Brain MRI, t1w sequence, axial 2D slice.
Patient: age 42, sex F, weight 78 kg, height 1.78 m
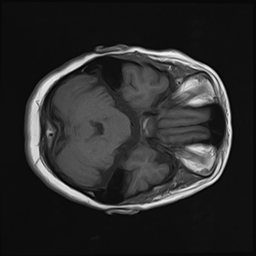